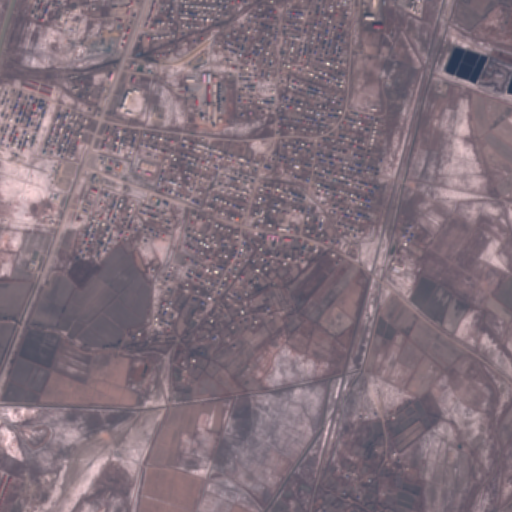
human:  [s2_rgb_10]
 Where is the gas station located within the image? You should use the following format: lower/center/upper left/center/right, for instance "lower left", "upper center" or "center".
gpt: The gas station is located in the center left of the image.
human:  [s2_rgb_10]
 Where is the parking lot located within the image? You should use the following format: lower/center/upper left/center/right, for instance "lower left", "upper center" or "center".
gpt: The parking lot is located in the upper center of the image.
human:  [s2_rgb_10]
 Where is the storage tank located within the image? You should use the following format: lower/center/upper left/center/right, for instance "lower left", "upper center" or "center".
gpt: The storage tank is located in the upper right of the image.
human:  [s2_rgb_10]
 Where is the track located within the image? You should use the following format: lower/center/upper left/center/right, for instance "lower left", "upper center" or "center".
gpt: The track is located in the upper left of the image.
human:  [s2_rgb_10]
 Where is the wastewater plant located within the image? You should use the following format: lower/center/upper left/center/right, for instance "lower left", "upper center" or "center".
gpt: The wastewater plant is located in the upper left of the image.
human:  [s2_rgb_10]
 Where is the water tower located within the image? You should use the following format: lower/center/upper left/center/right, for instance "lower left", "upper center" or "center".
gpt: The water tower is located in the upper left of the image.
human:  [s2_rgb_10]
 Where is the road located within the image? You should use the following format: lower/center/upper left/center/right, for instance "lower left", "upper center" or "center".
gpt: There is no road in the image.